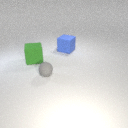
small gray rubber sphere to the left of large blue rubber cube